Question: I'm trying send my value to ajax but it seems empty parameter.
Then I try like:
'''
<input type="text" id="IDtag"/>
<button id="check"></button>
$('#check').click(function(){
var IDnum = $("#IDtag").val();
alert (IDnum);
});
'''
alert is null even I already fill some value into 'IDtag'.
---
UPDATE

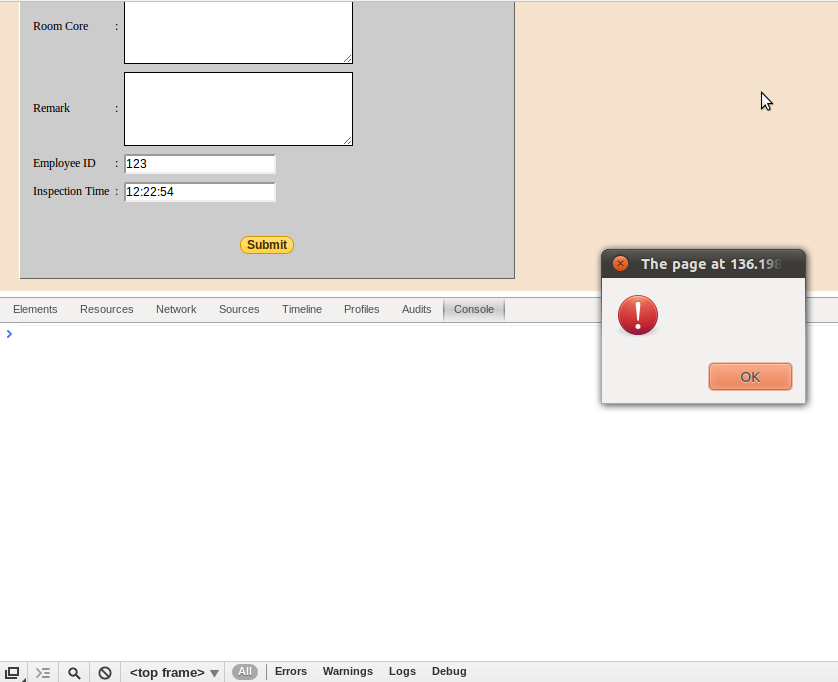
Answer: <URL>
use document.ready..
'''
$(function(){
$('#check').click(function(){
var IDnum = $("#IDtag").val();
alert (IDnum);
});
});
'''